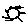
Label: sun